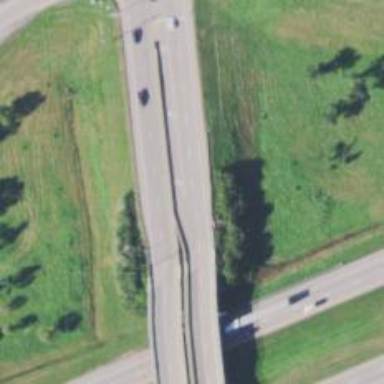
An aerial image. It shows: Primary highway.